The image is a wavelet scalogram (time versus scale/frequency) of a rolling-element bearing's vibration signal. Classify the bearing condition as one of: normal, inner_race, outer_race, ball.
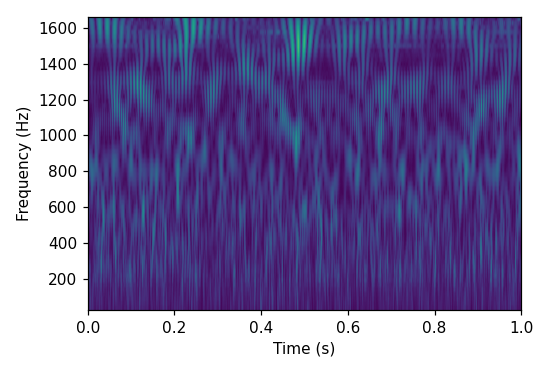
Answer: outer_race